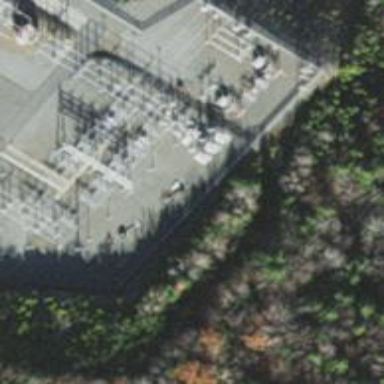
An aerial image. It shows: Switch for power supply.